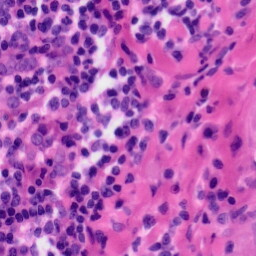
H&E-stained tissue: Tonsil